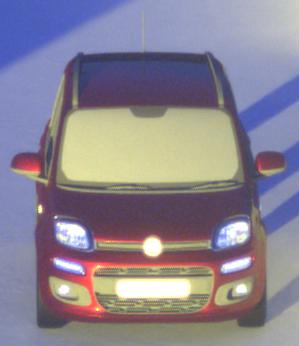
Make: Fiat
Model: Panda 1.2 8V
Detailed model: Panda (312)
Model produced from: 2013/02
Model produced until: 2013/12
Doors: 5
Color: red
Road condition: dry road
Daytime: sunrise or sunset
Contrast: high contrast